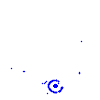
Particle: kaon